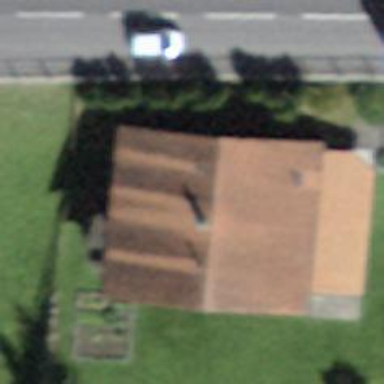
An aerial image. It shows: Residential building.